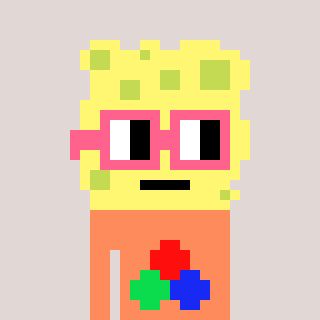
a pixel art character with square pink glasses, a sponge-shaped head and a peachy-colored body on a warm background